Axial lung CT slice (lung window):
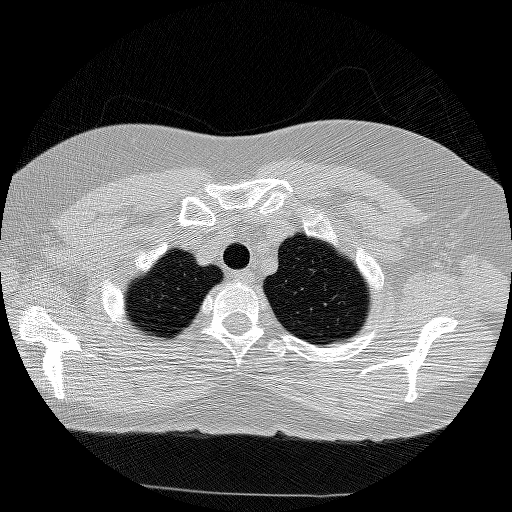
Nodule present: no